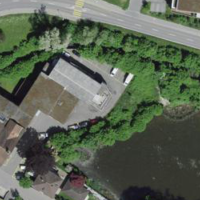
EUNIS habitat code: 55
Species observed at this site:
Equisetum telmateia